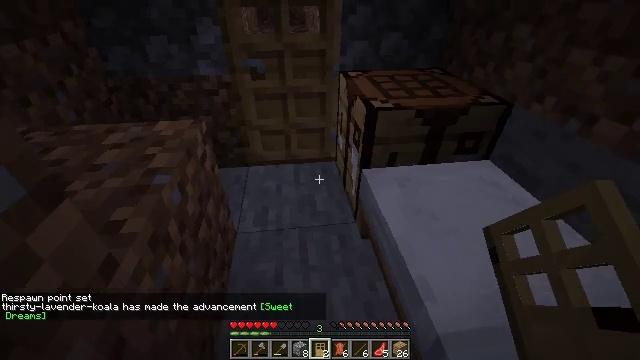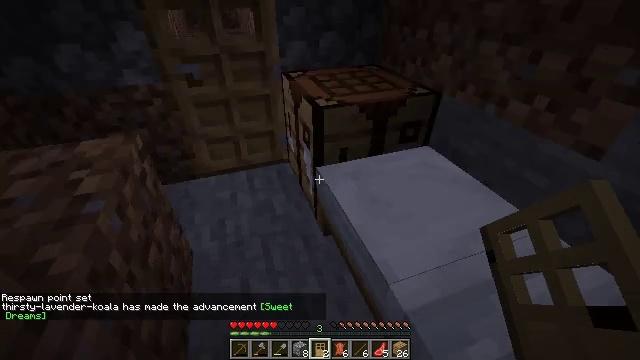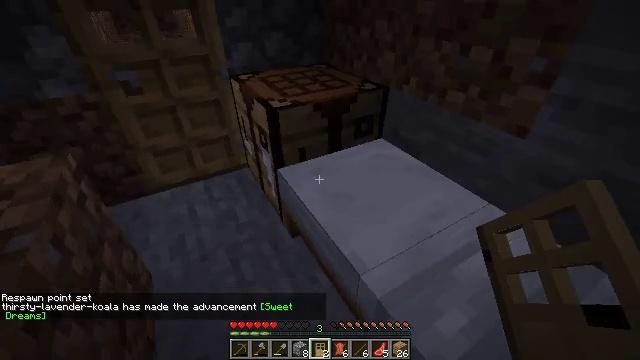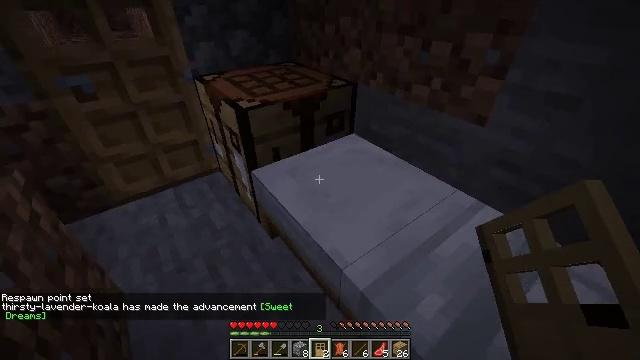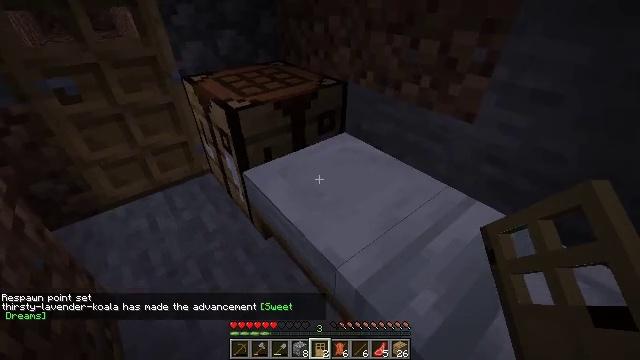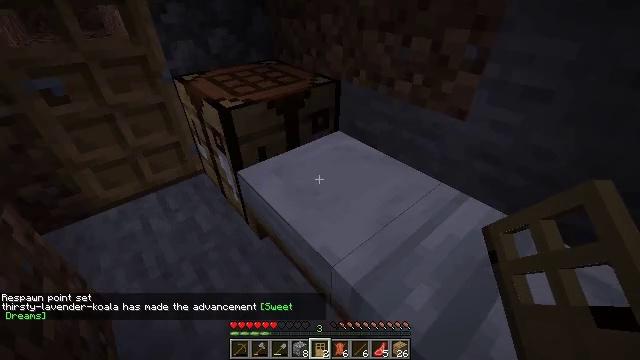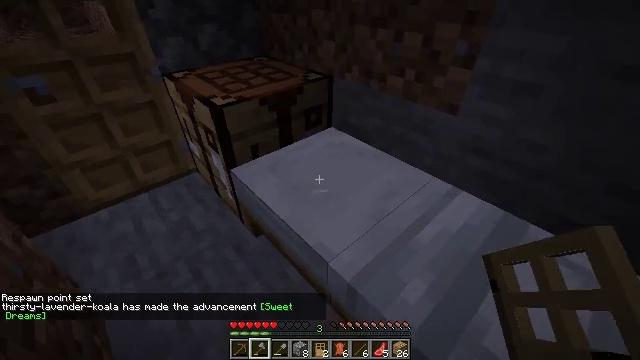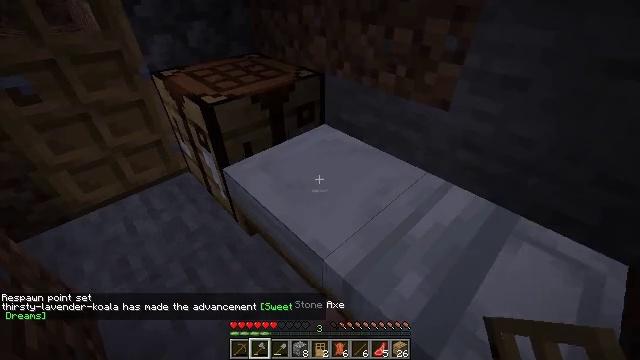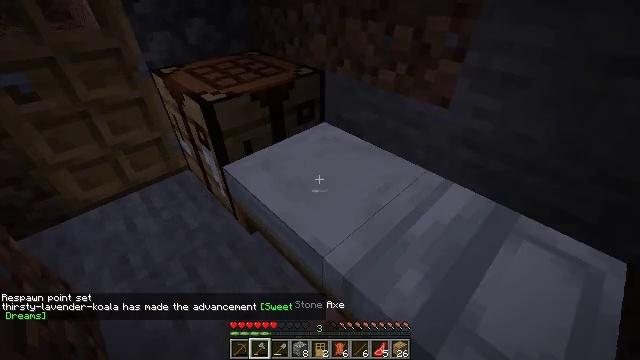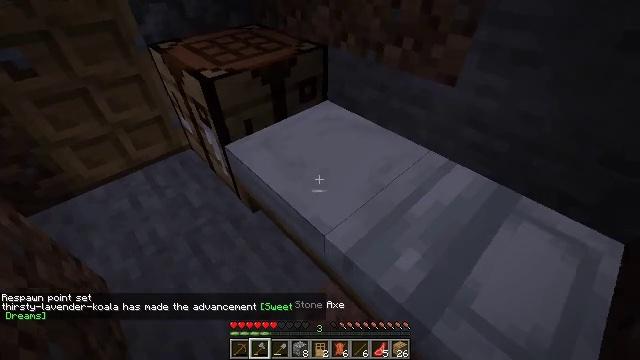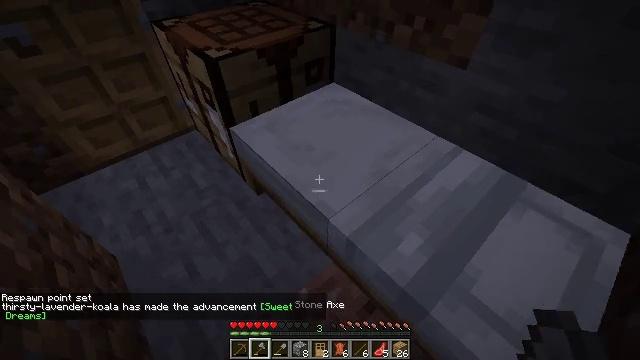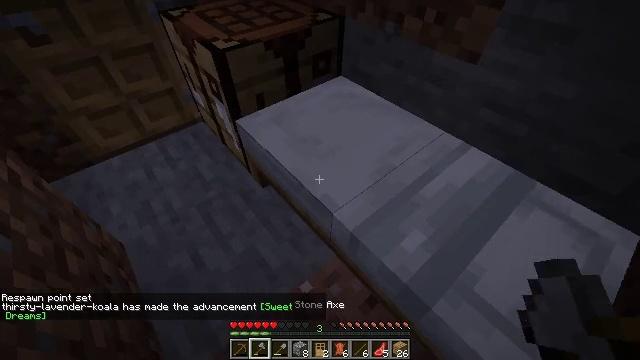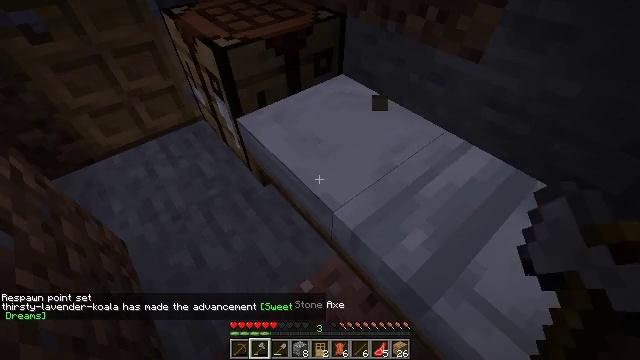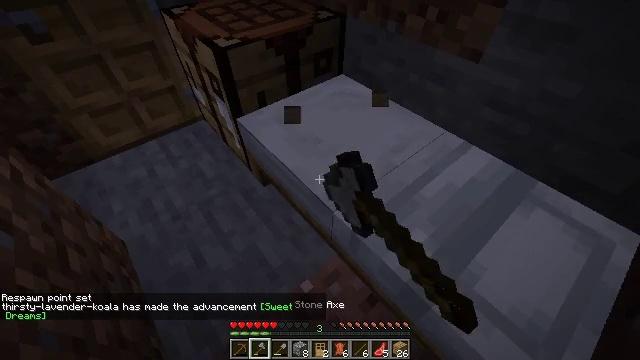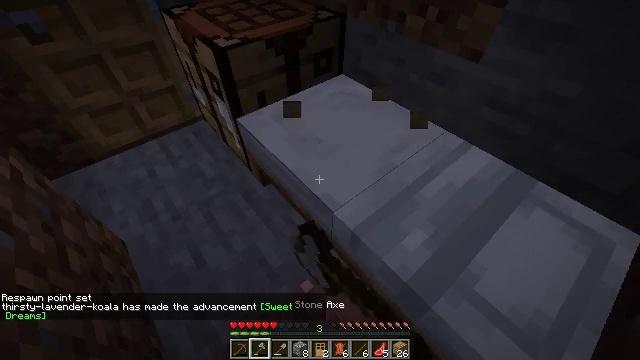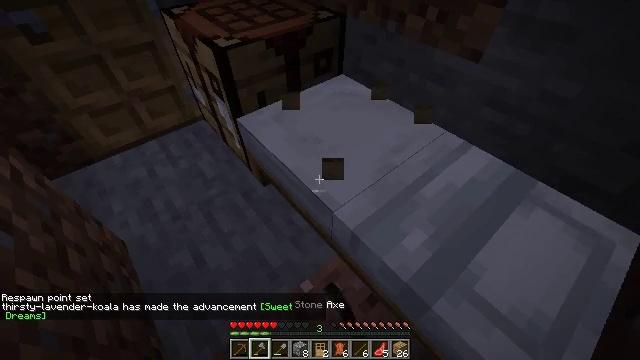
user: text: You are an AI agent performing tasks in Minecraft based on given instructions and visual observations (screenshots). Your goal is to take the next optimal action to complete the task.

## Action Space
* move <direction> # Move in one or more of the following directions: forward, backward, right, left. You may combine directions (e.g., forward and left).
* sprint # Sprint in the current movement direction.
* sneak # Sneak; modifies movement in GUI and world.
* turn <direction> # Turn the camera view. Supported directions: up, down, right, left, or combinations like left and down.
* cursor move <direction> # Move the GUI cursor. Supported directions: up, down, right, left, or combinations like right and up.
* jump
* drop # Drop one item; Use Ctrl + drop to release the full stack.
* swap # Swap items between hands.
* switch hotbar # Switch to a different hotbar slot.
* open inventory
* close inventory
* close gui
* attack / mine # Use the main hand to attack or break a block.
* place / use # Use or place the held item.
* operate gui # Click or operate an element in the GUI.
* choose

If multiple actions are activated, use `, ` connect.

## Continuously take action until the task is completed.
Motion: motion action
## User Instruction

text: Remove the white bed from its place.
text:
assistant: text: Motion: turn right
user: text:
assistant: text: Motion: turn right
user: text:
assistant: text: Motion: turn right
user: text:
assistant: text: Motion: turn right
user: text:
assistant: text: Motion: turn right
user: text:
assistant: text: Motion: turn right, switch to hotbar 2
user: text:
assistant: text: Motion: turn right, switch to hotbar 2
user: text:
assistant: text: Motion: switch to hotbar 2
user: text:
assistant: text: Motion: turn down
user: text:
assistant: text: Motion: turn left and down
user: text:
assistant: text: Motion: turn left and down
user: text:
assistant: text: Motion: attack / mine
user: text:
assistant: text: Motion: attack / mine
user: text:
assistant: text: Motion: attack / mine
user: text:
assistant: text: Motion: attack / mine
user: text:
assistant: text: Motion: attack / mine
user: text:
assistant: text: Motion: attack / mine
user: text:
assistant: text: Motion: attack / mine
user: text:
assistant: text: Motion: attack / mine
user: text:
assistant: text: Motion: attack / mine
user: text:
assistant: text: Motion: attack / mine
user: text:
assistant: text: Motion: turn right, attack / mine
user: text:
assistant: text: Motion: attack / mine
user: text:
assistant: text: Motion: attack / mine
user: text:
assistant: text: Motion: turn right, attack / mine
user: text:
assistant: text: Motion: attack / mine
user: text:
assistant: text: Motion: attack / mine